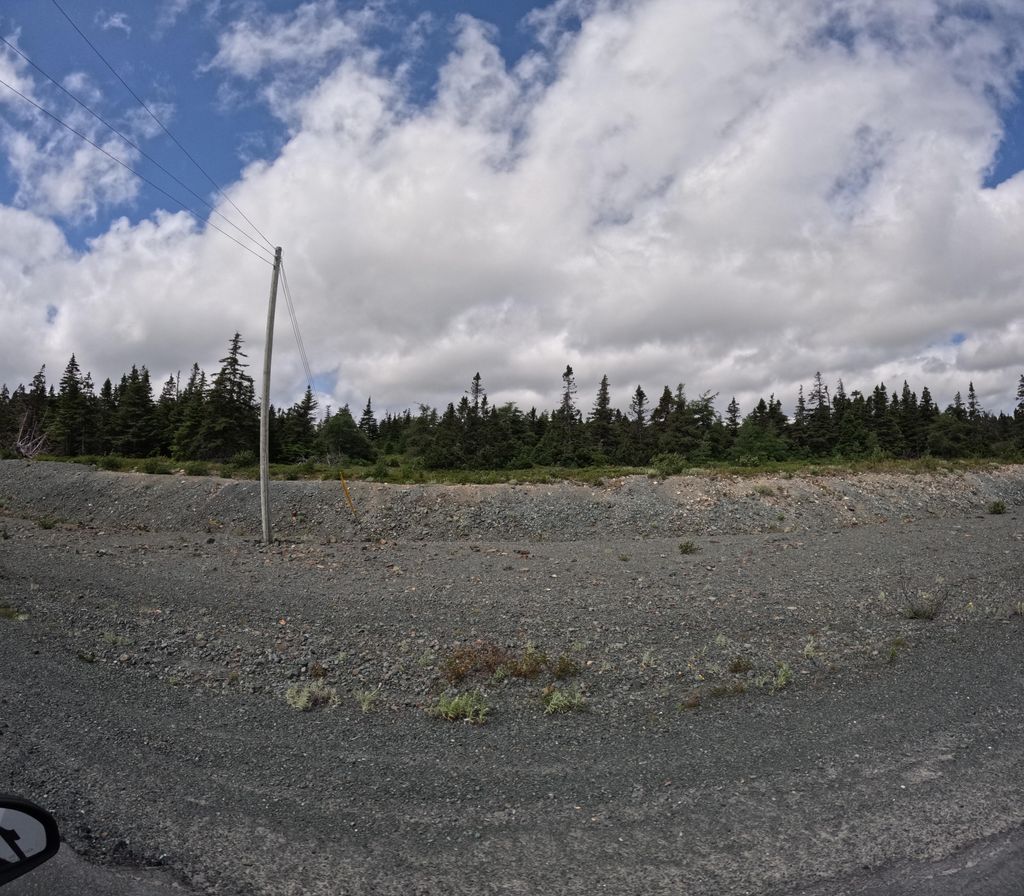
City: st_johns